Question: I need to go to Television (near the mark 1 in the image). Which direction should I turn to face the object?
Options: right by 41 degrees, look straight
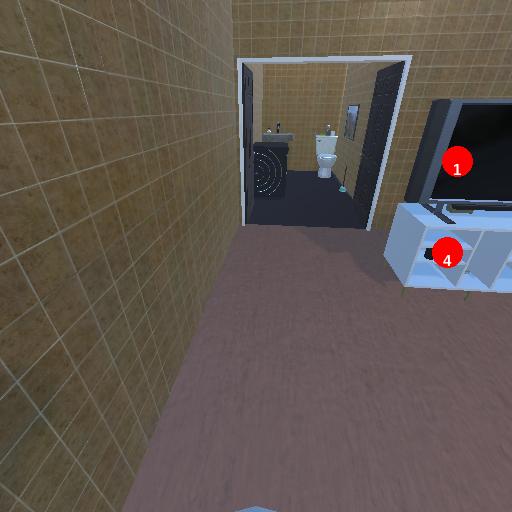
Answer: right by 41 degrees